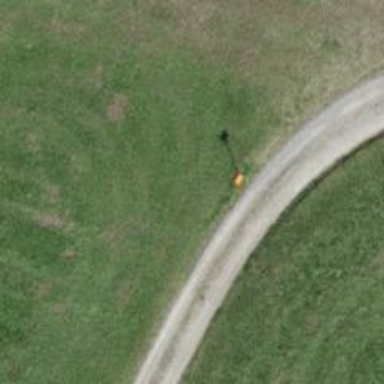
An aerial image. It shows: Pipeline marker.